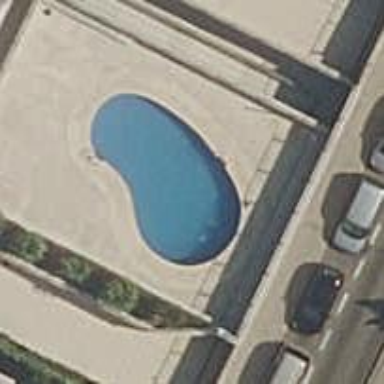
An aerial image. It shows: Swimming pool located in leisure land.